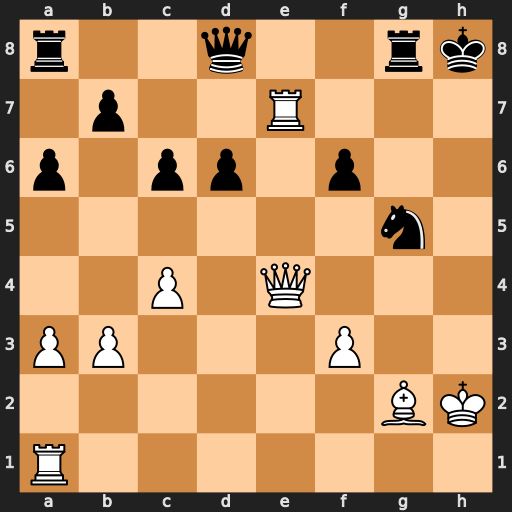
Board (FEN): r2q2rk/1p2R3/p1pp1p2/6n1/2P1Q3/PP3P2/6BK/R7
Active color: w
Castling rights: -
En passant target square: -
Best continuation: Qh4+ Nh7 Qxh7#